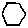
Label: hexagon